Question: I've tried for hours to get back to the previous commit. Can anyone help me?
I pushed the master branch to my remote repo (the d34...commit), but it's the d6f (second down) commit I want.
When I try to change to that commit, I get this error: Are you sure you want to checkout 'd6fa4...[truncated]'?
Doing so will make your working copy a 'detached HEAD'
Can anyone please help me to remove that last commit from my develop and master branches?
Thank you!
More notes, because I have not explained this problem clearly:
When I checkout commit d6fa4... the codebase is exactly what I want. The merge commit (that I already pushed) brought together the master and develop branches.
If I check out d6fa4, I get a detached head, but again, the codebase is now correct. The problem is, I cannot figure out how to reset my master and develop branches to THAT commit.
I hope that makes it clearer. Thanks again!!

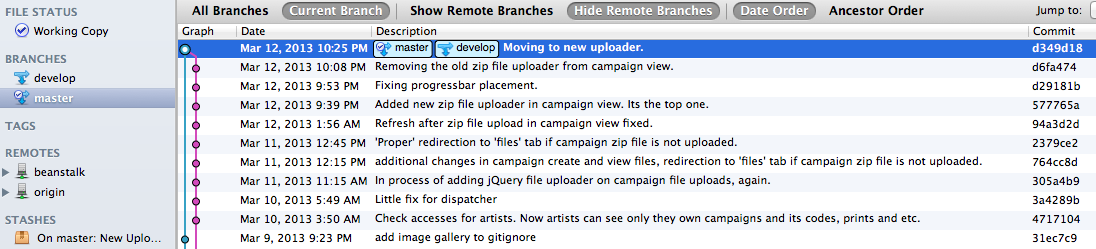
Answer: Since you seemed to have pushed the commit, you can do:
'''
git revert d349d18
git push origin master
'''
If you don't care about changing pushed history ( and especially if no one else is working on the repo), do:
'''
git reset --hard d6fa474
'''
( you can do that for both master and develop)